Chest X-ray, PA view. Patient: 23 years old, sex F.
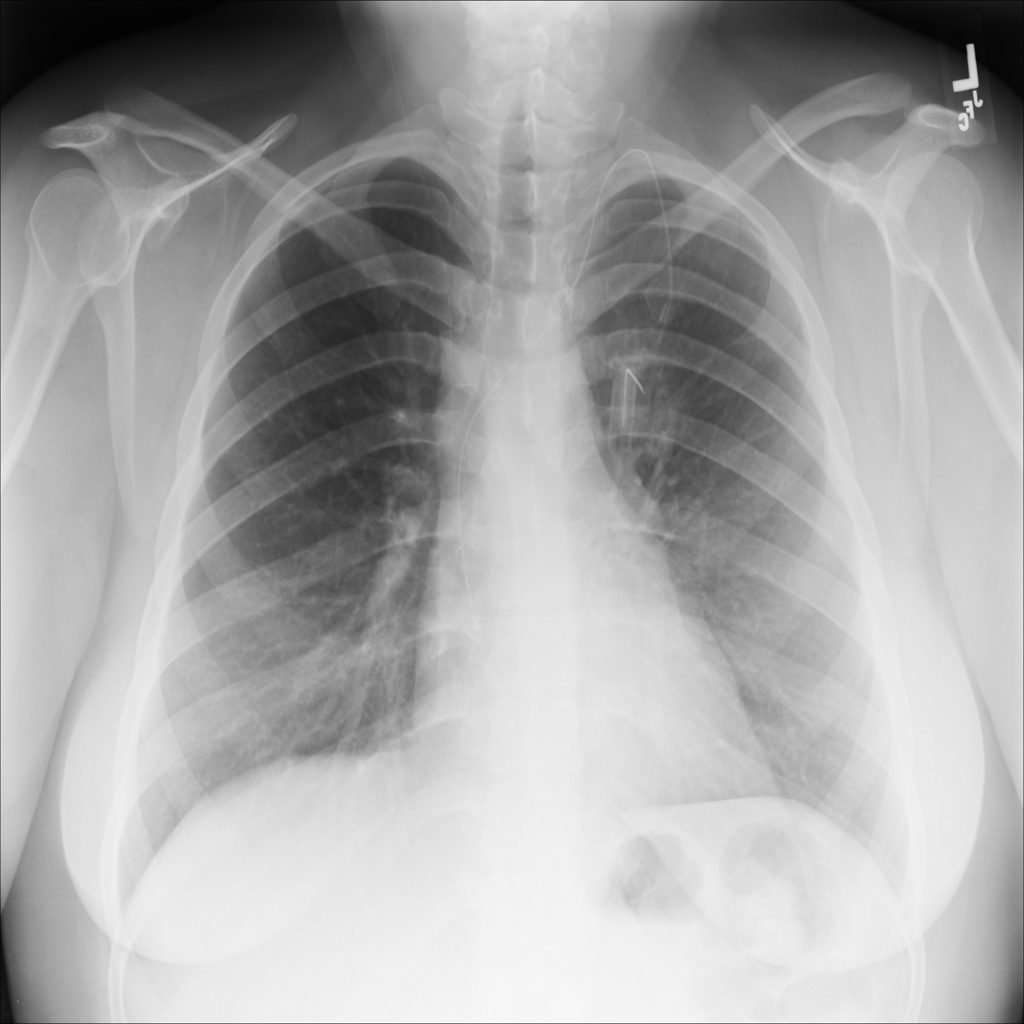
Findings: No Finding